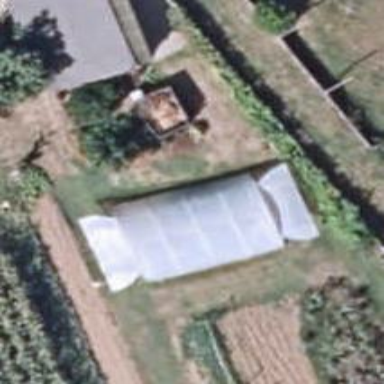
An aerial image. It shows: Greenhouse.